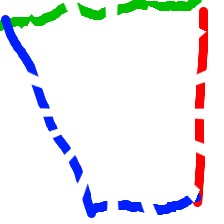
Shape: trapezoid